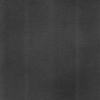
Label: dusty